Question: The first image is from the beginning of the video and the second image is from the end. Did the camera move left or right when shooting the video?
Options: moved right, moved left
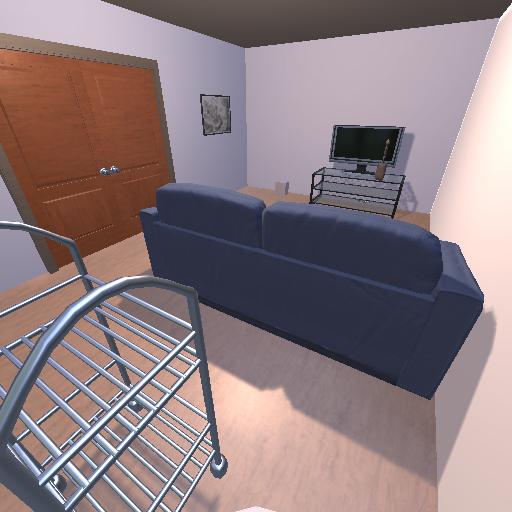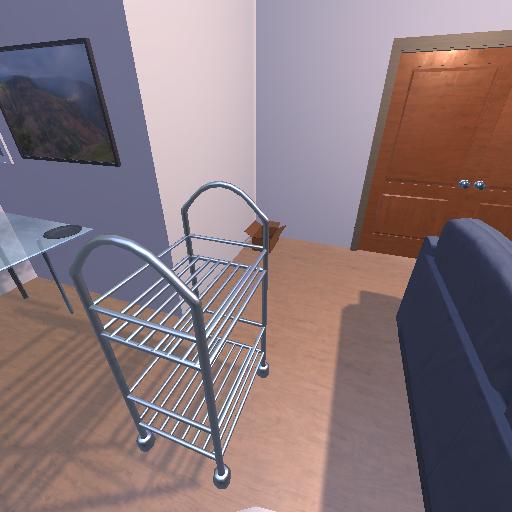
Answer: moved right